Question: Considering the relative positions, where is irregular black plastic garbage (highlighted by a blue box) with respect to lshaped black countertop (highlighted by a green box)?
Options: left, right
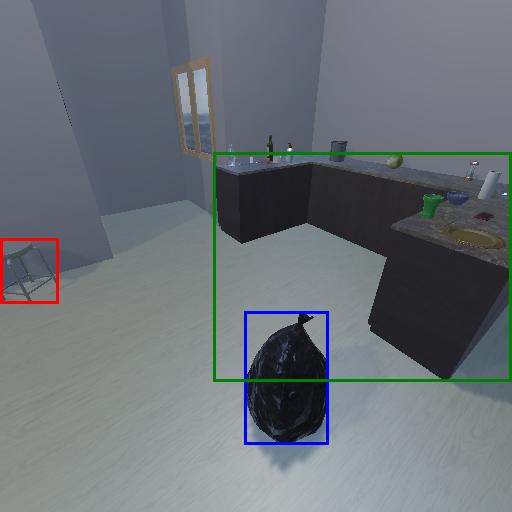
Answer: left